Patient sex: M
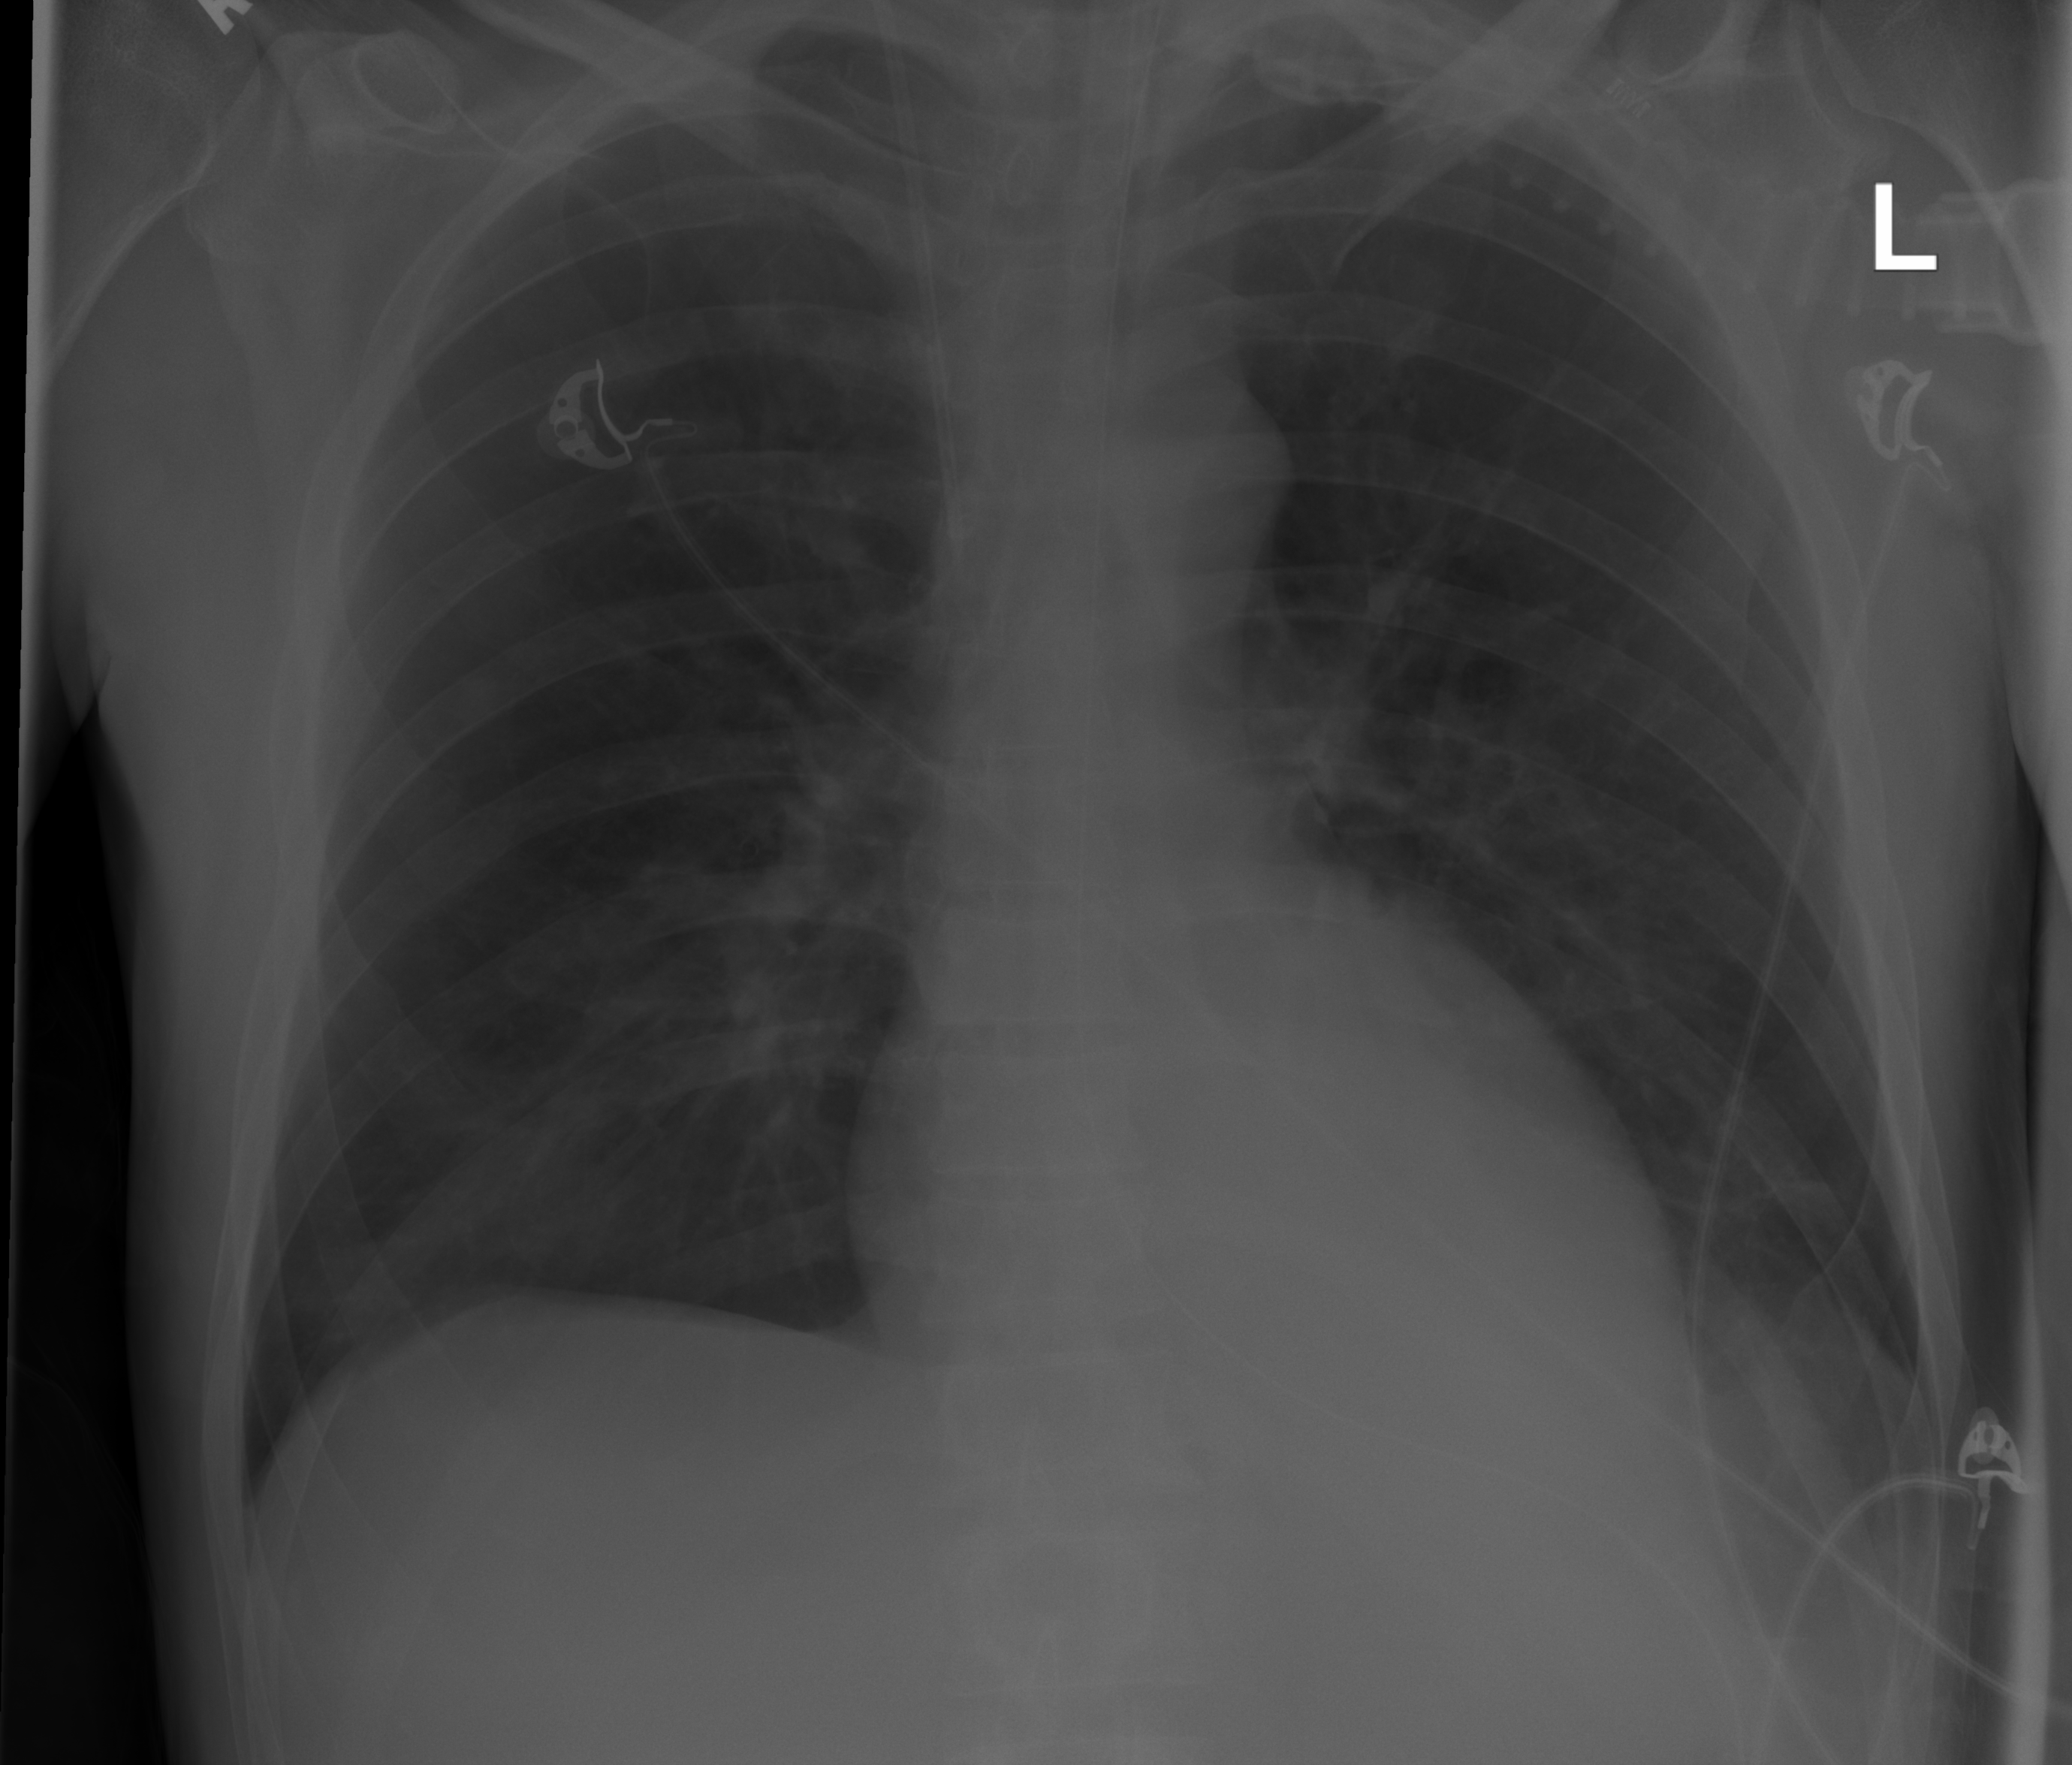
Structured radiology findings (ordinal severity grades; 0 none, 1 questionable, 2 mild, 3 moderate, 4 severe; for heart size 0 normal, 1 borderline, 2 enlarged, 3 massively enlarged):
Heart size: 0
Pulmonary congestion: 0
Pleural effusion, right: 0
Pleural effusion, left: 2
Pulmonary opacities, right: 0
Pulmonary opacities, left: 0
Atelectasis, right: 0
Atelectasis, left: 2